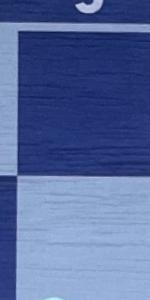
Label: Empty